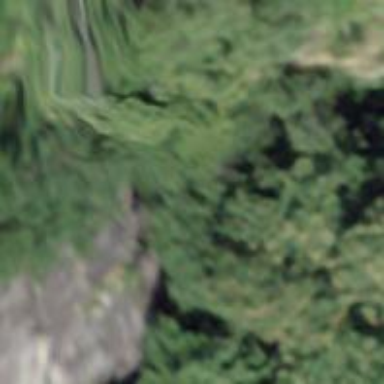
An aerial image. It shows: Cliff in nature.